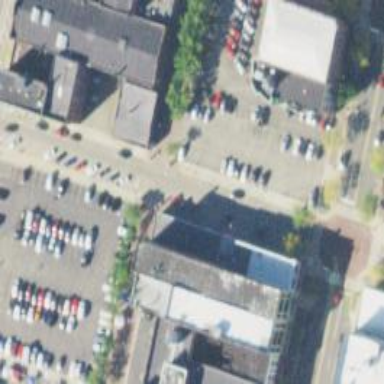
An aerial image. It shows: Living street.